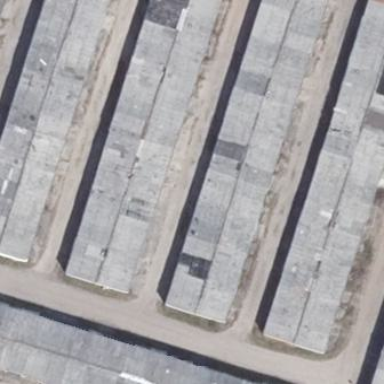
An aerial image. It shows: Group of garages.